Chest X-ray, PA view. Patient: 42 years old, sex F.
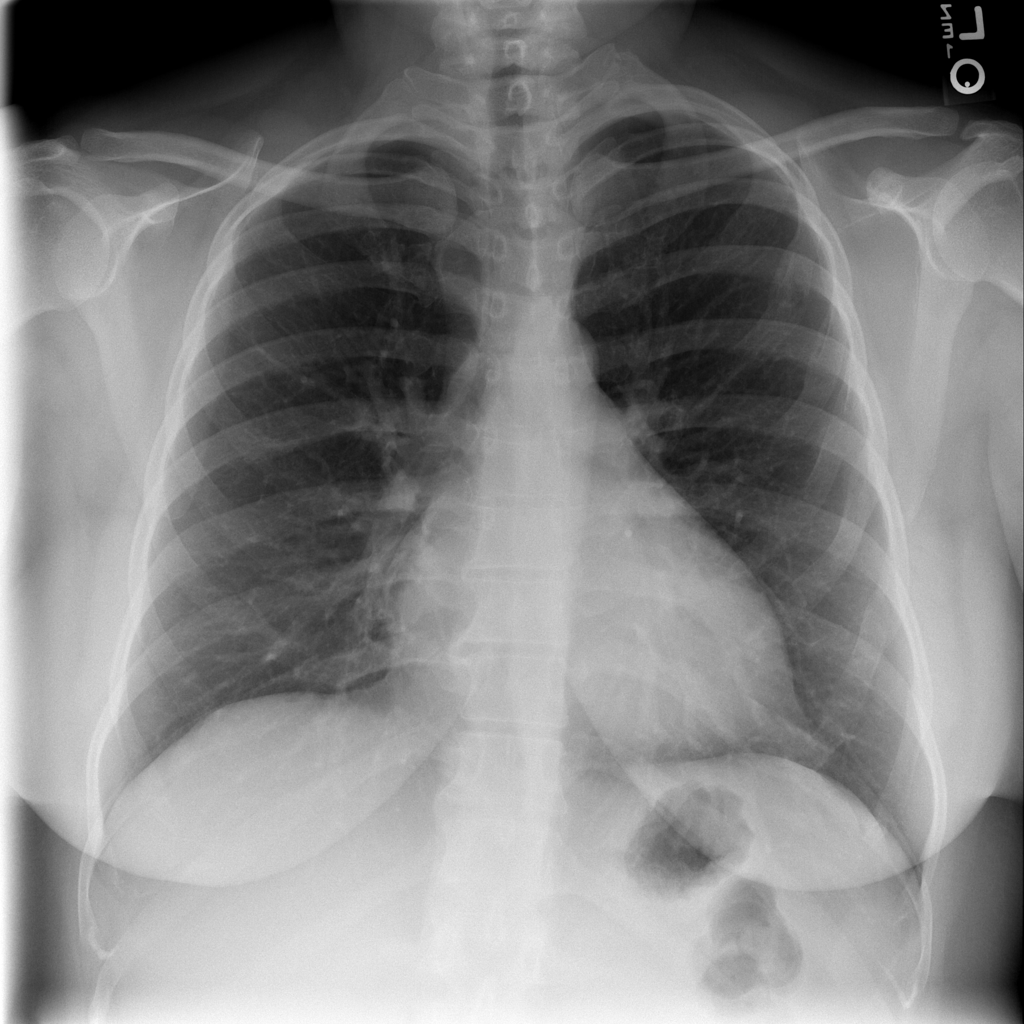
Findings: No Finding